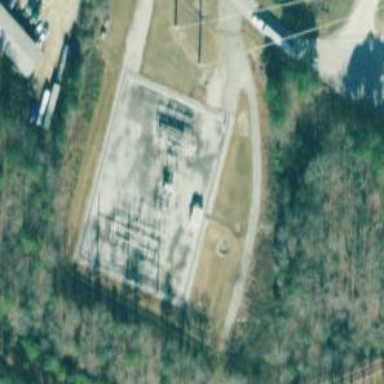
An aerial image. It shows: Distribution substation surrounded by fence.